Question: How to add repository/repositories to "Indexed Maven Repositories" in IntelliJ IDEA 13?

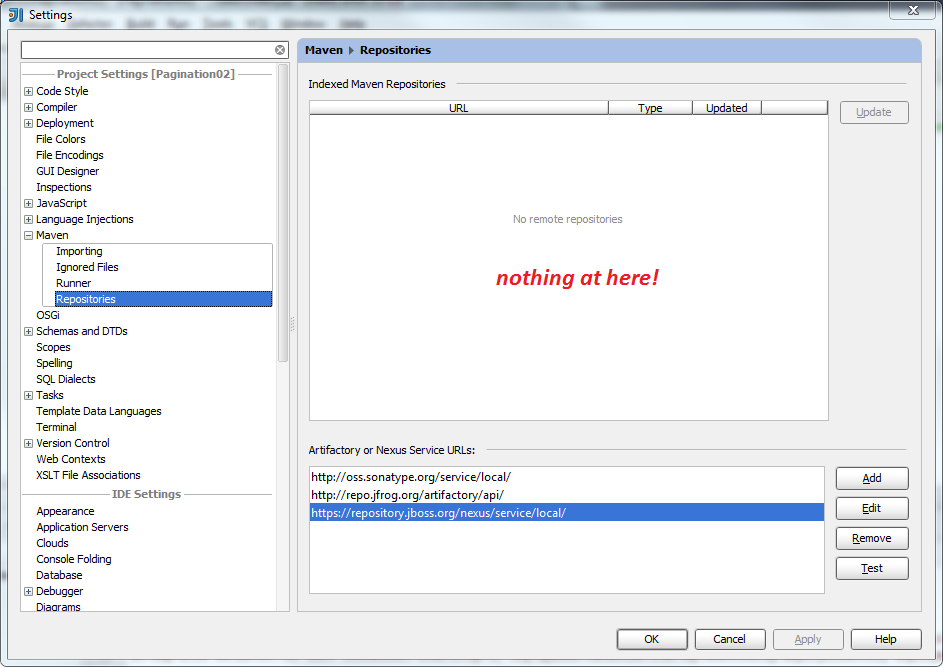
Answer: Create a simple Maven project by IntelliJ IDEA:

Choose "Enable Auto-Import"

Then, add these to 'pom.xml':
'''
<repositories>
<repository>
<id>codehausSnapshots</id>
<name>Codehaus Snapshots</name>
<releases>
<enabled>false</enabled>
<updatePolicy>always</updatePolicy>
<checksumPolicy>warn</checksumPolicy>
</releases>
<snapshots>
<enabled>true</enabled>
<updatePolicy>never</updatePolicy>
<checksumPolicy>fail</checksumPolicy>
</snapshots>
<url>http://snapshots.maven.codehaus.org/maven2</url>
<layout>default</layout>
</repository>
</repositories>
'''
Come back to Settings (Ctrl + Alt + S), "Indexed Maven Repositories" section updated: